Question: I have a meteor.js project running and I'm trying to insert a row into a projects collection from the command prompt for mongodb. However, the insert just shows ellipses for a really long time, till is cancel it with ctrl+c. I'm not sure what I'm doing wrong. There isn't any errors.
I'm new to mongo and I'm not sure how to start troubleshooting this.

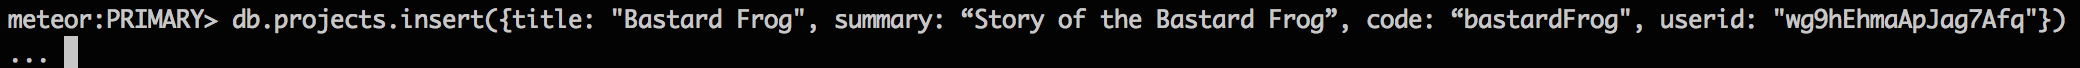
Answer: It looks like you've got some angled double apostrophe characters in there. Try replacing the apostrophe's around "Story of the Bastard Frog" with " characters (and don't forget the first one of the code "bastardFrog")
The ellipsis usually only appear when the input is not complete yet (e.g. when omitting the final parenthesis)